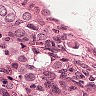
Metastatic tissue present: yes